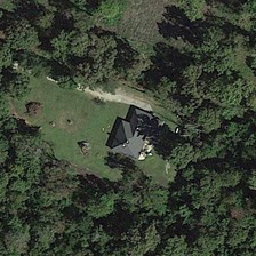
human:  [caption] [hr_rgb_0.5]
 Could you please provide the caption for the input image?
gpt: The lush green forest conceals the roof of the building color around the other buildings.

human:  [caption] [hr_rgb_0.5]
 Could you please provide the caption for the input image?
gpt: the sparsely populated place .

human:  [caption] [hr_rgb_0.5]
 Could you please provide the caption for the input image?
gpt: the family is surrounded by green trees .

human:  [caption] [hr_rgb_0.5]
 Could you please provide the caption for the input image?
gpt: In the lush forest, there is a building with colored roof, and there is no other building around.

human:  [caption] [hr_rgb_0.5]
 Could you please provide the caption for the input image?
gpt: lush green forest, hiding a coloured roof of the building, no other building around.